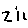
Label: zigzag